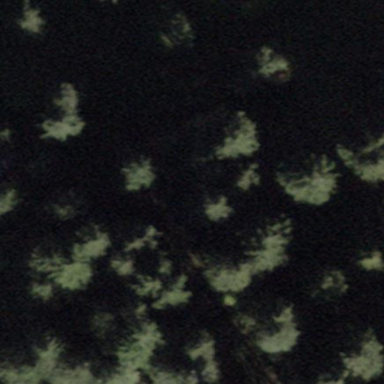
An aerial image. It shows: Forest area.